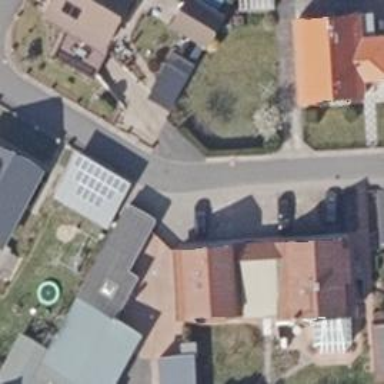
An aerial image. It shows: Residential road with asphalt surface.